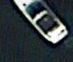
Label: Civil_yacht